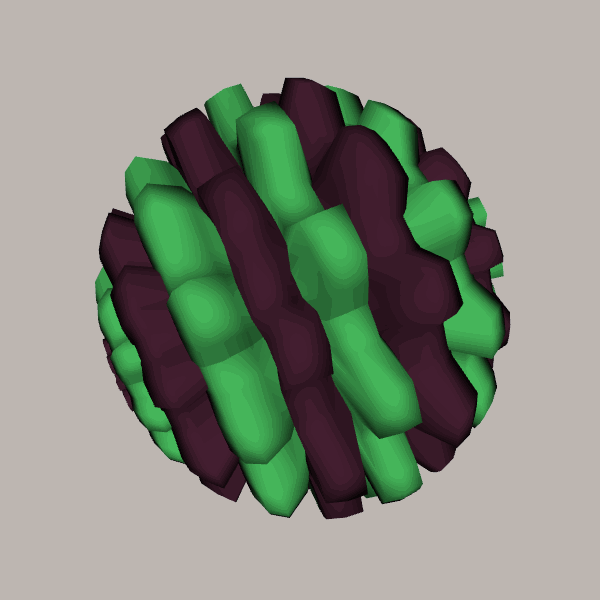
Background: light